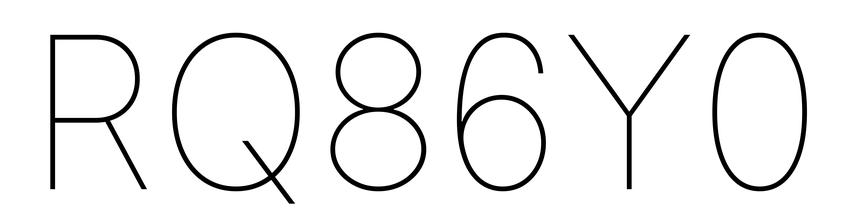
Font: Inter_Thin